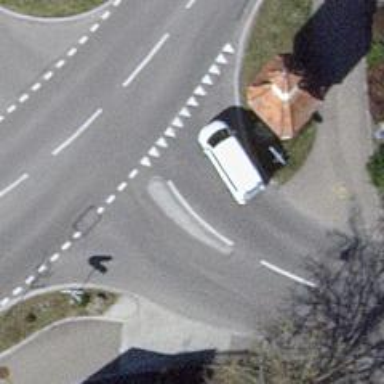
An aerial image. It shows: Road with "give way" sign.